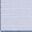
Piece: xx